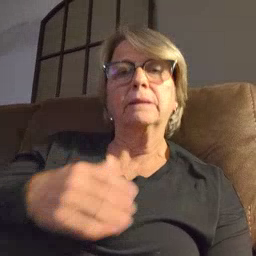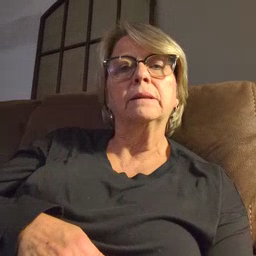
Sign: pajamas